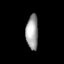
Tissue: lung
Cell type: Others
Senescence score: 0.2001
Nuclear area (px): 417
Mean DAPI intensity: 158.842